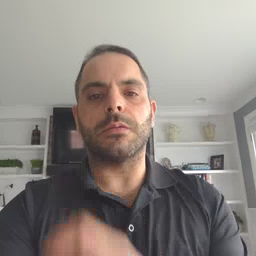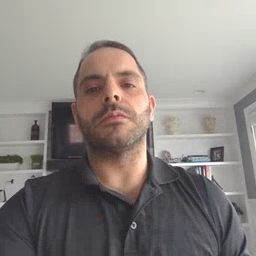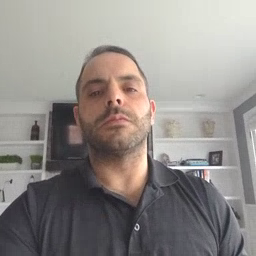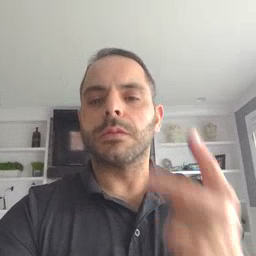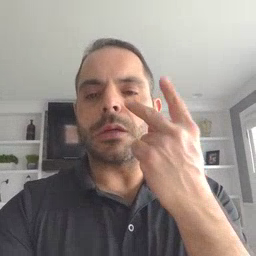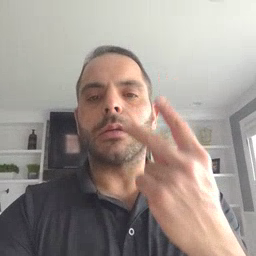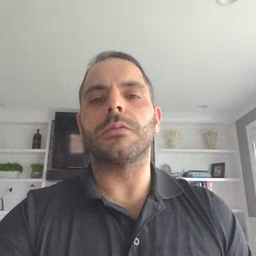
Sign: see